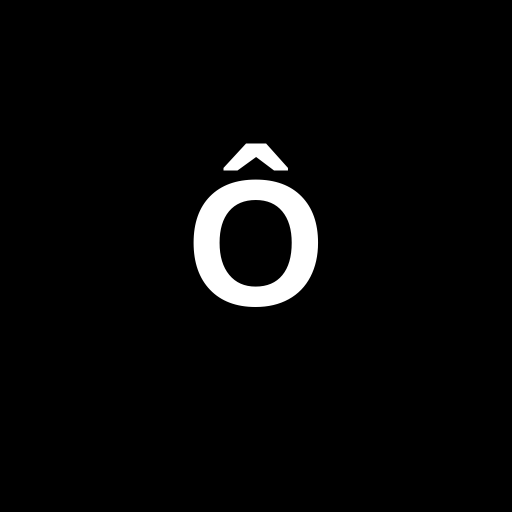
Character: Ô
Unicode: U+00D4 (LATIN CAPITAL LETTER O WITH CIRCUMFLEX)